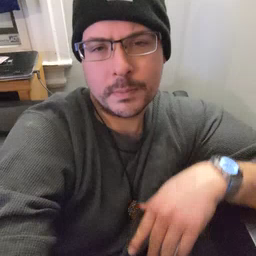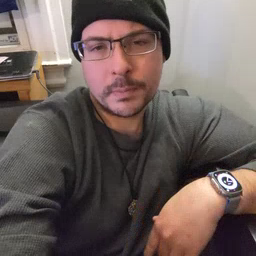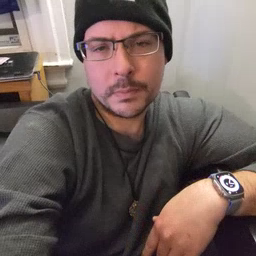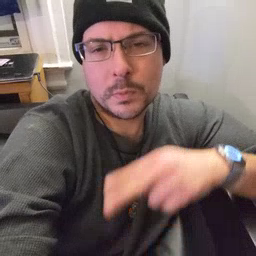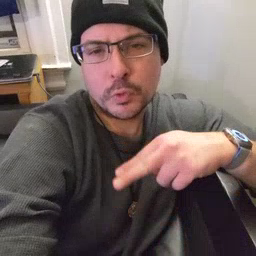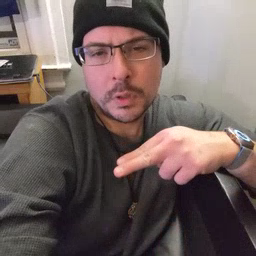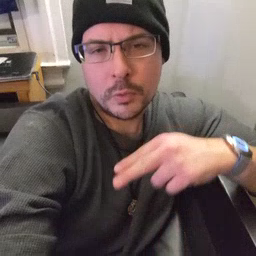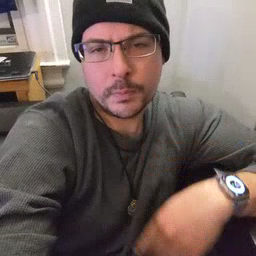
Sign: chair